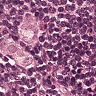
Metastatic tissue present: yes